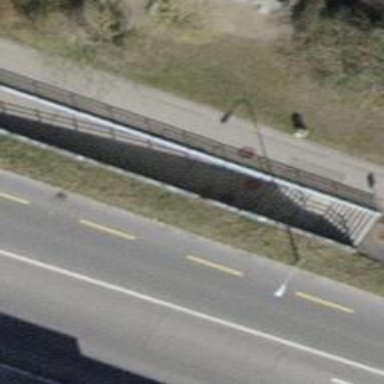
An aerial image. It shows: Road with steps.